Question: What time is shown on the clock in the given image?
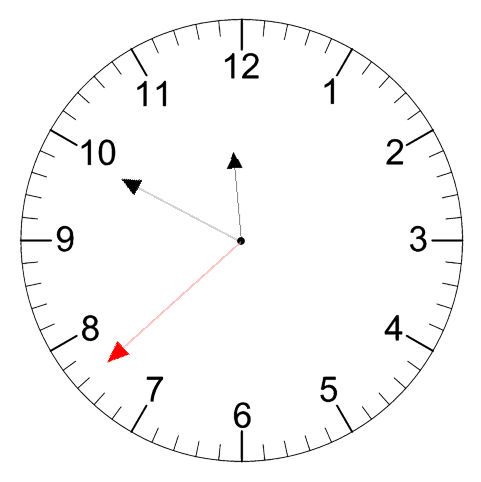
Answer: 11:49:38